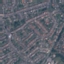
Land use / land cover class: Residential